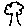
Label: tree